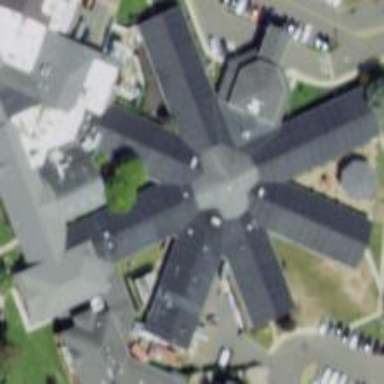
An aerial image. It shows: Healthcare facility identified as hospital.